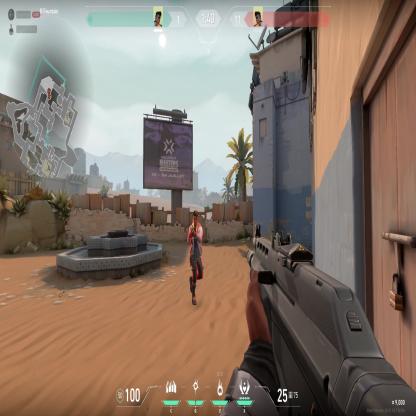
Label: enemy